Interaction volume radius: 5 \u00c5
Interaction volume height: 30 \u00c5
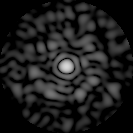
Disorder parameter: 0.8424